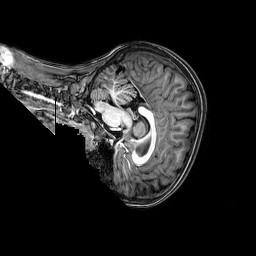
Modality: T1w
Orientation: sagittal
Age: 8
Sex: female
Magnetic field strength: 3 T
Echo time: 0.0038 s